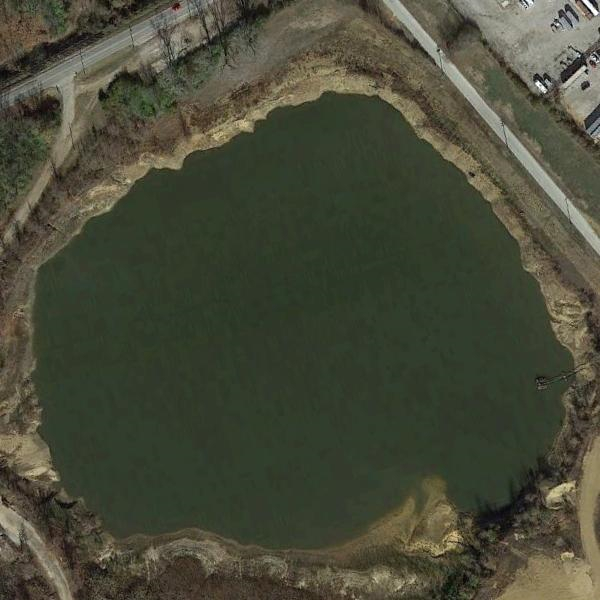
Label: Pond